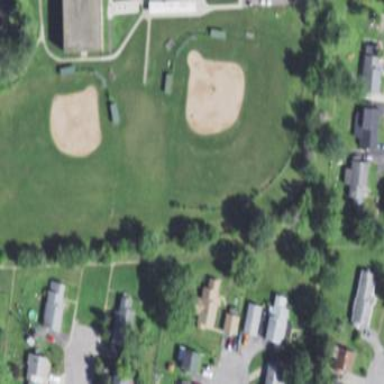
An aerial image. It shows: Baseball pitch for leisure land.